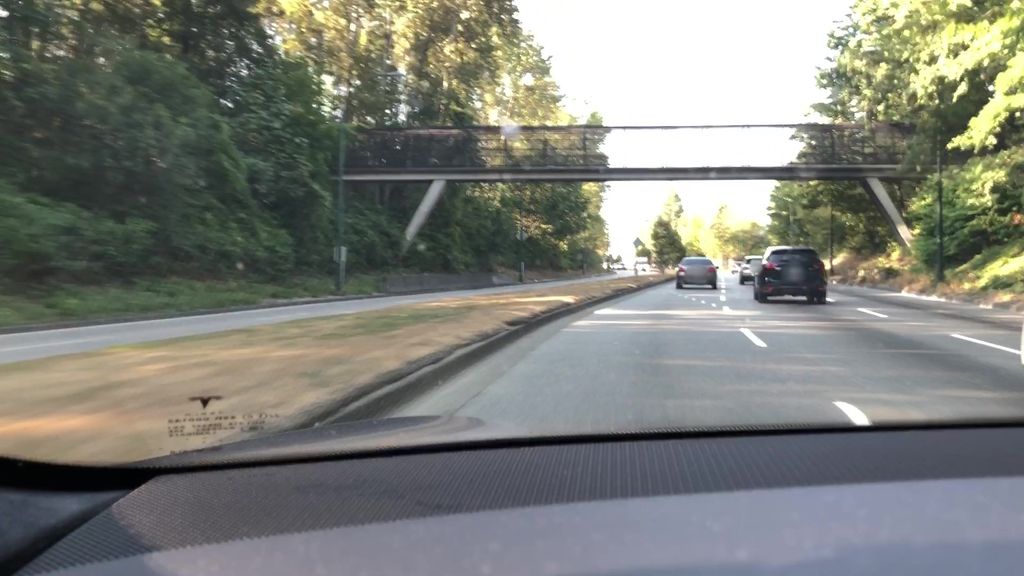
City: vancouver